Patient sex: F
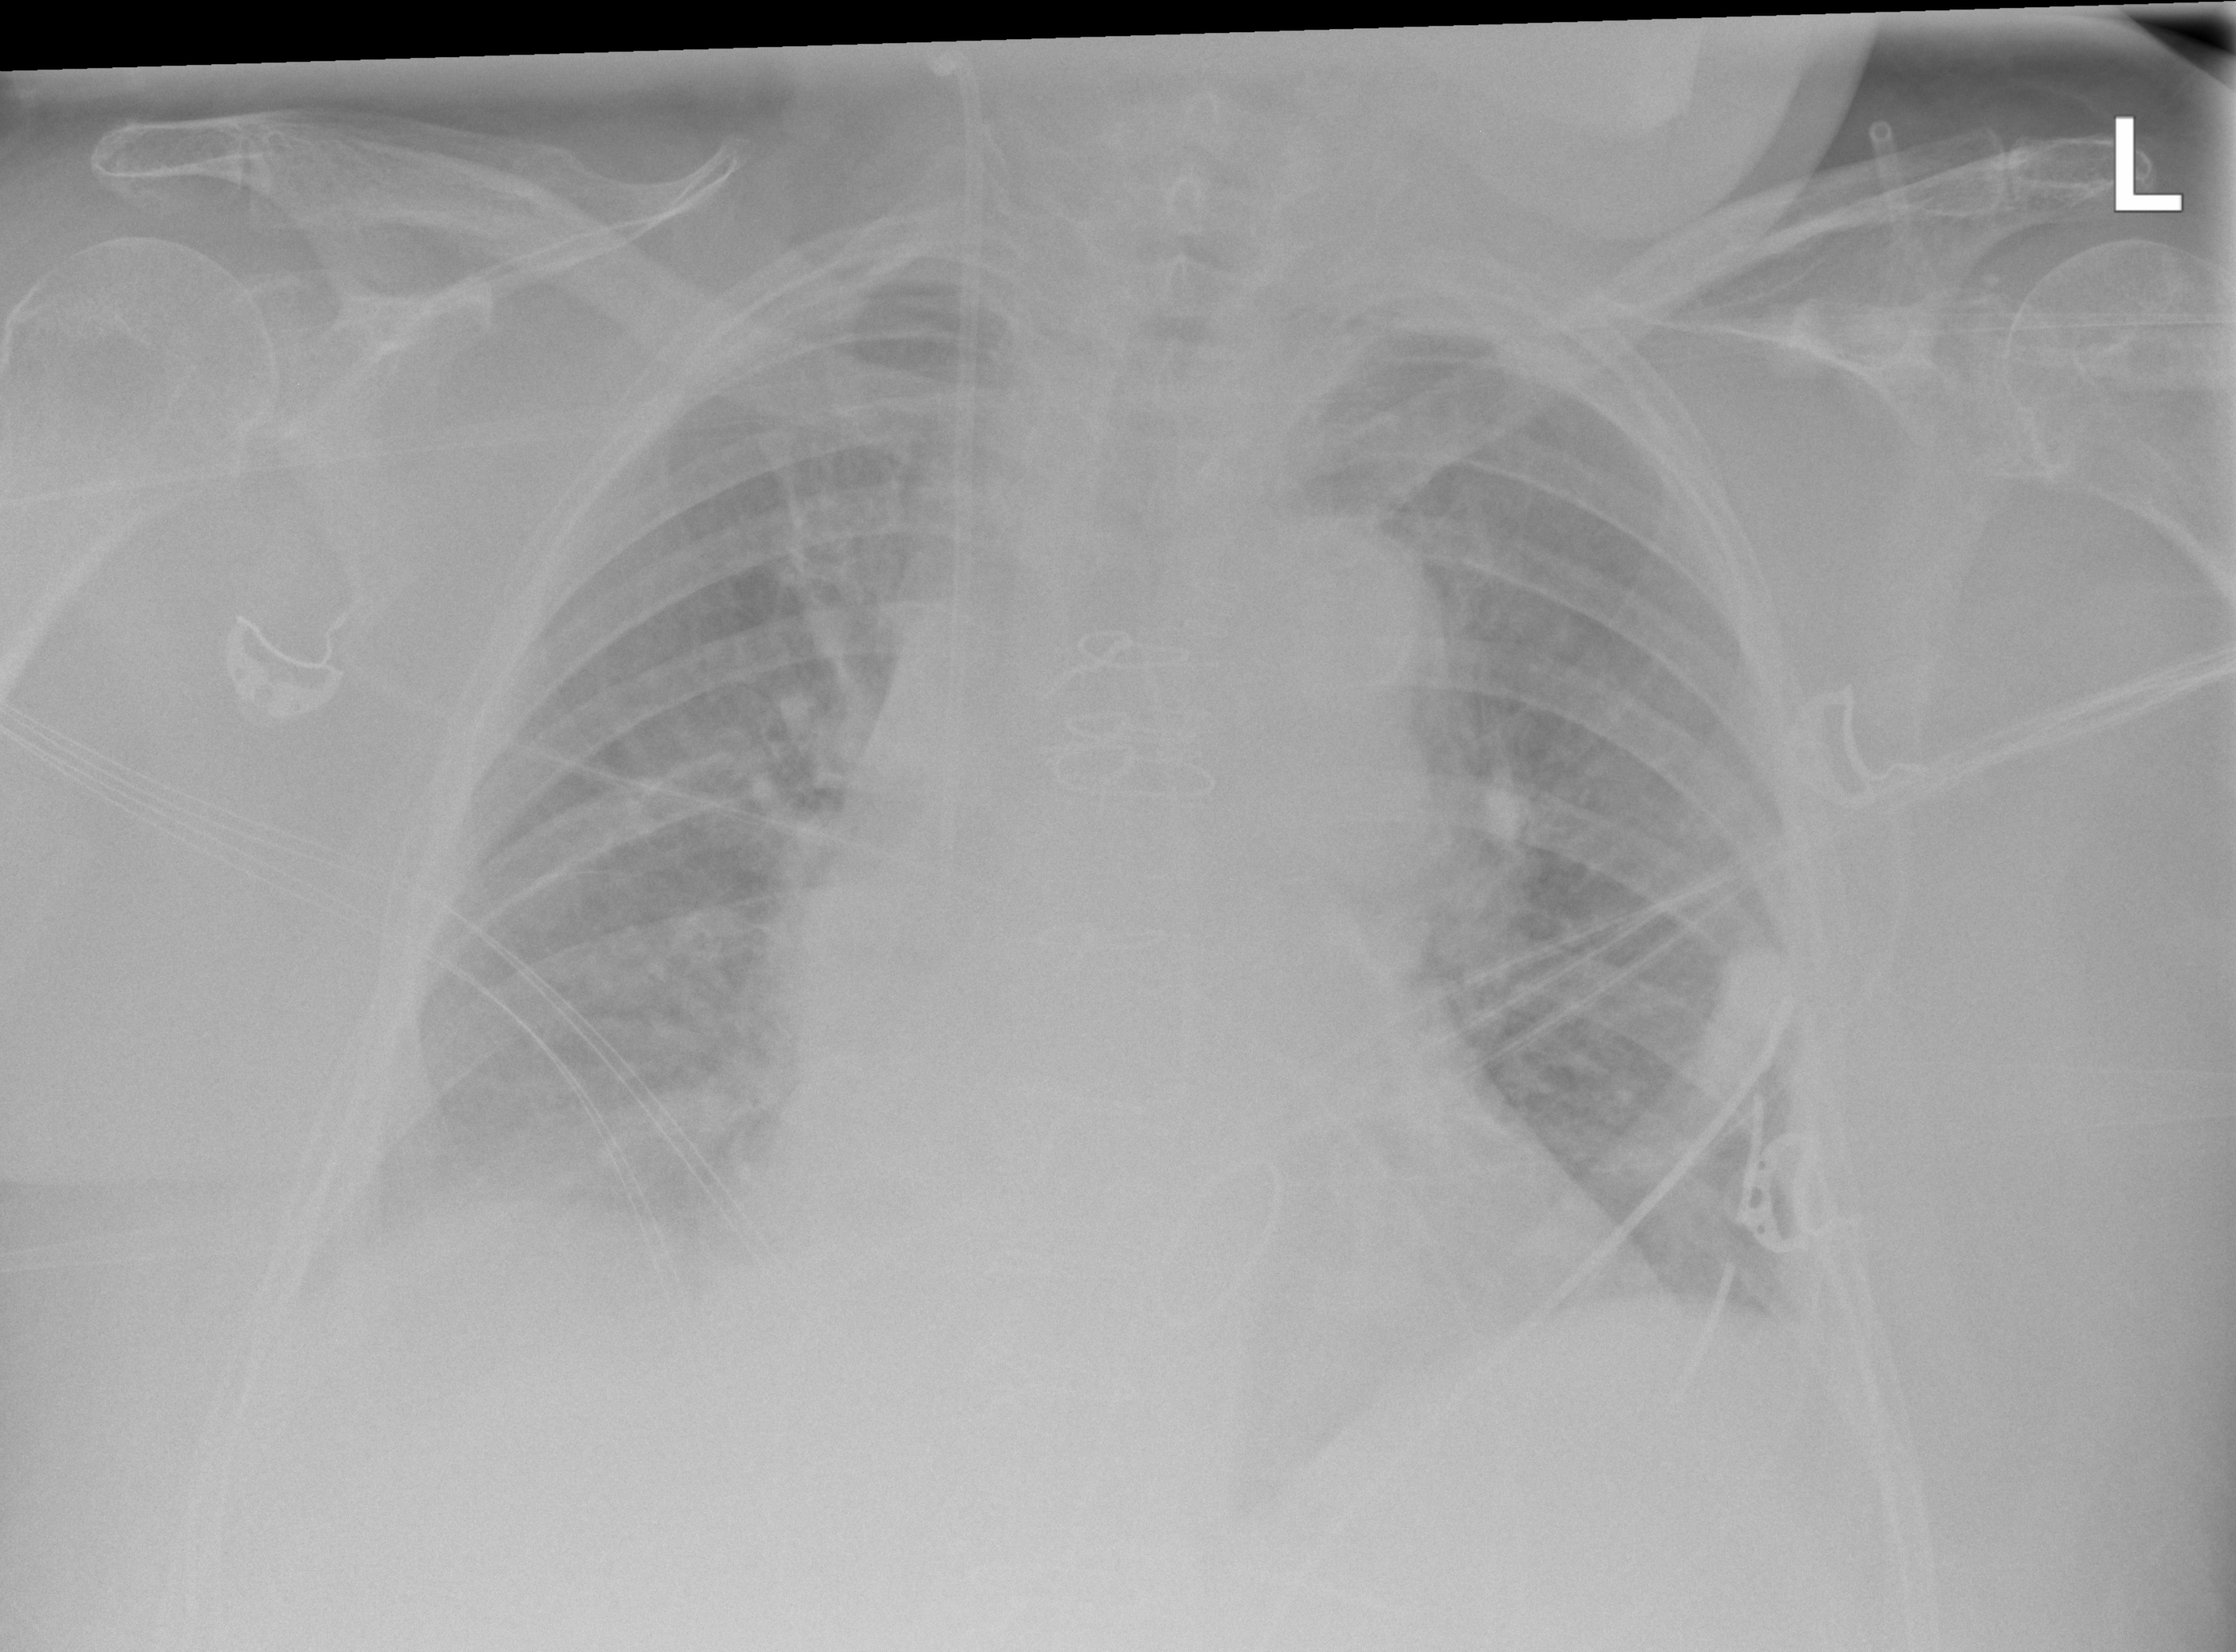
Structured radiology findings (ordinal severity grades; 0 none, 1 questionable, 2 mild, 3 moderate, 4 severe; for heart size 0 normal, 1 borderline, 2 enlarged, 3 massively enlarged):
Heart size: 2
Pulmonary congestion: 2
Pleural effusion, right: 1
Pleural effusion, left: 1
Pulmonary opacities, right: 0
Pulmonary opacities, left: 0
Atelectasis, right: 2
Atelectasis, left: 0